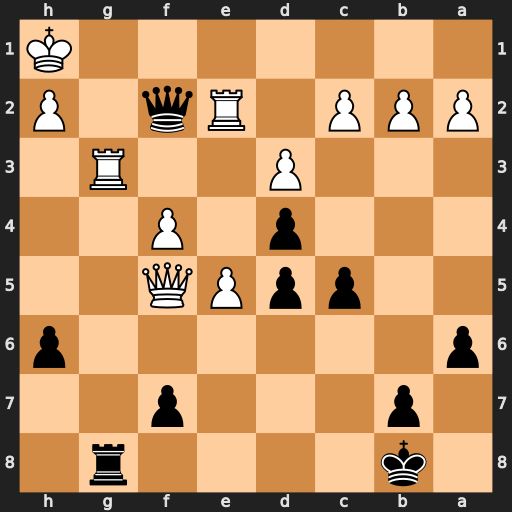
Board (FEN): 1k4r1/1p3p2/p6p/2ppPQ2/3p1P2/3P2R1/PPP1Rq1P/7K
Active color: b
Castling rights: -
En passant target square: -
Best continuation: Qf1+ Rg1 Qxg1#